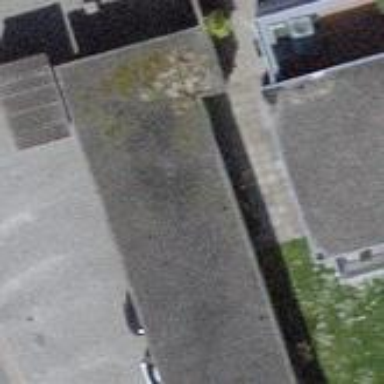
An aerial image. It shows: View of roof of building.